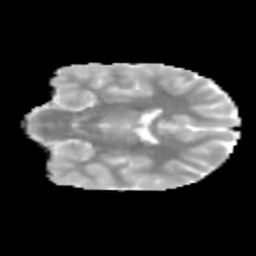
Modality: MD
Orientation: coronal
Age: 11
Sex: male
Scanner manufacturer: siemens
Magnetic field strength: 3 T
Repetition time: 3.8 s
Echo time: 0.07 s